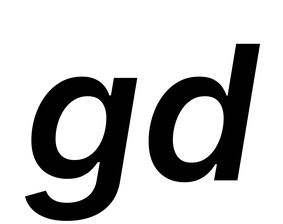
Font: Inter-Italic_SemiBold_Italic